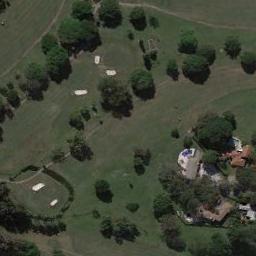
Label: golf_course